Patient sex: M
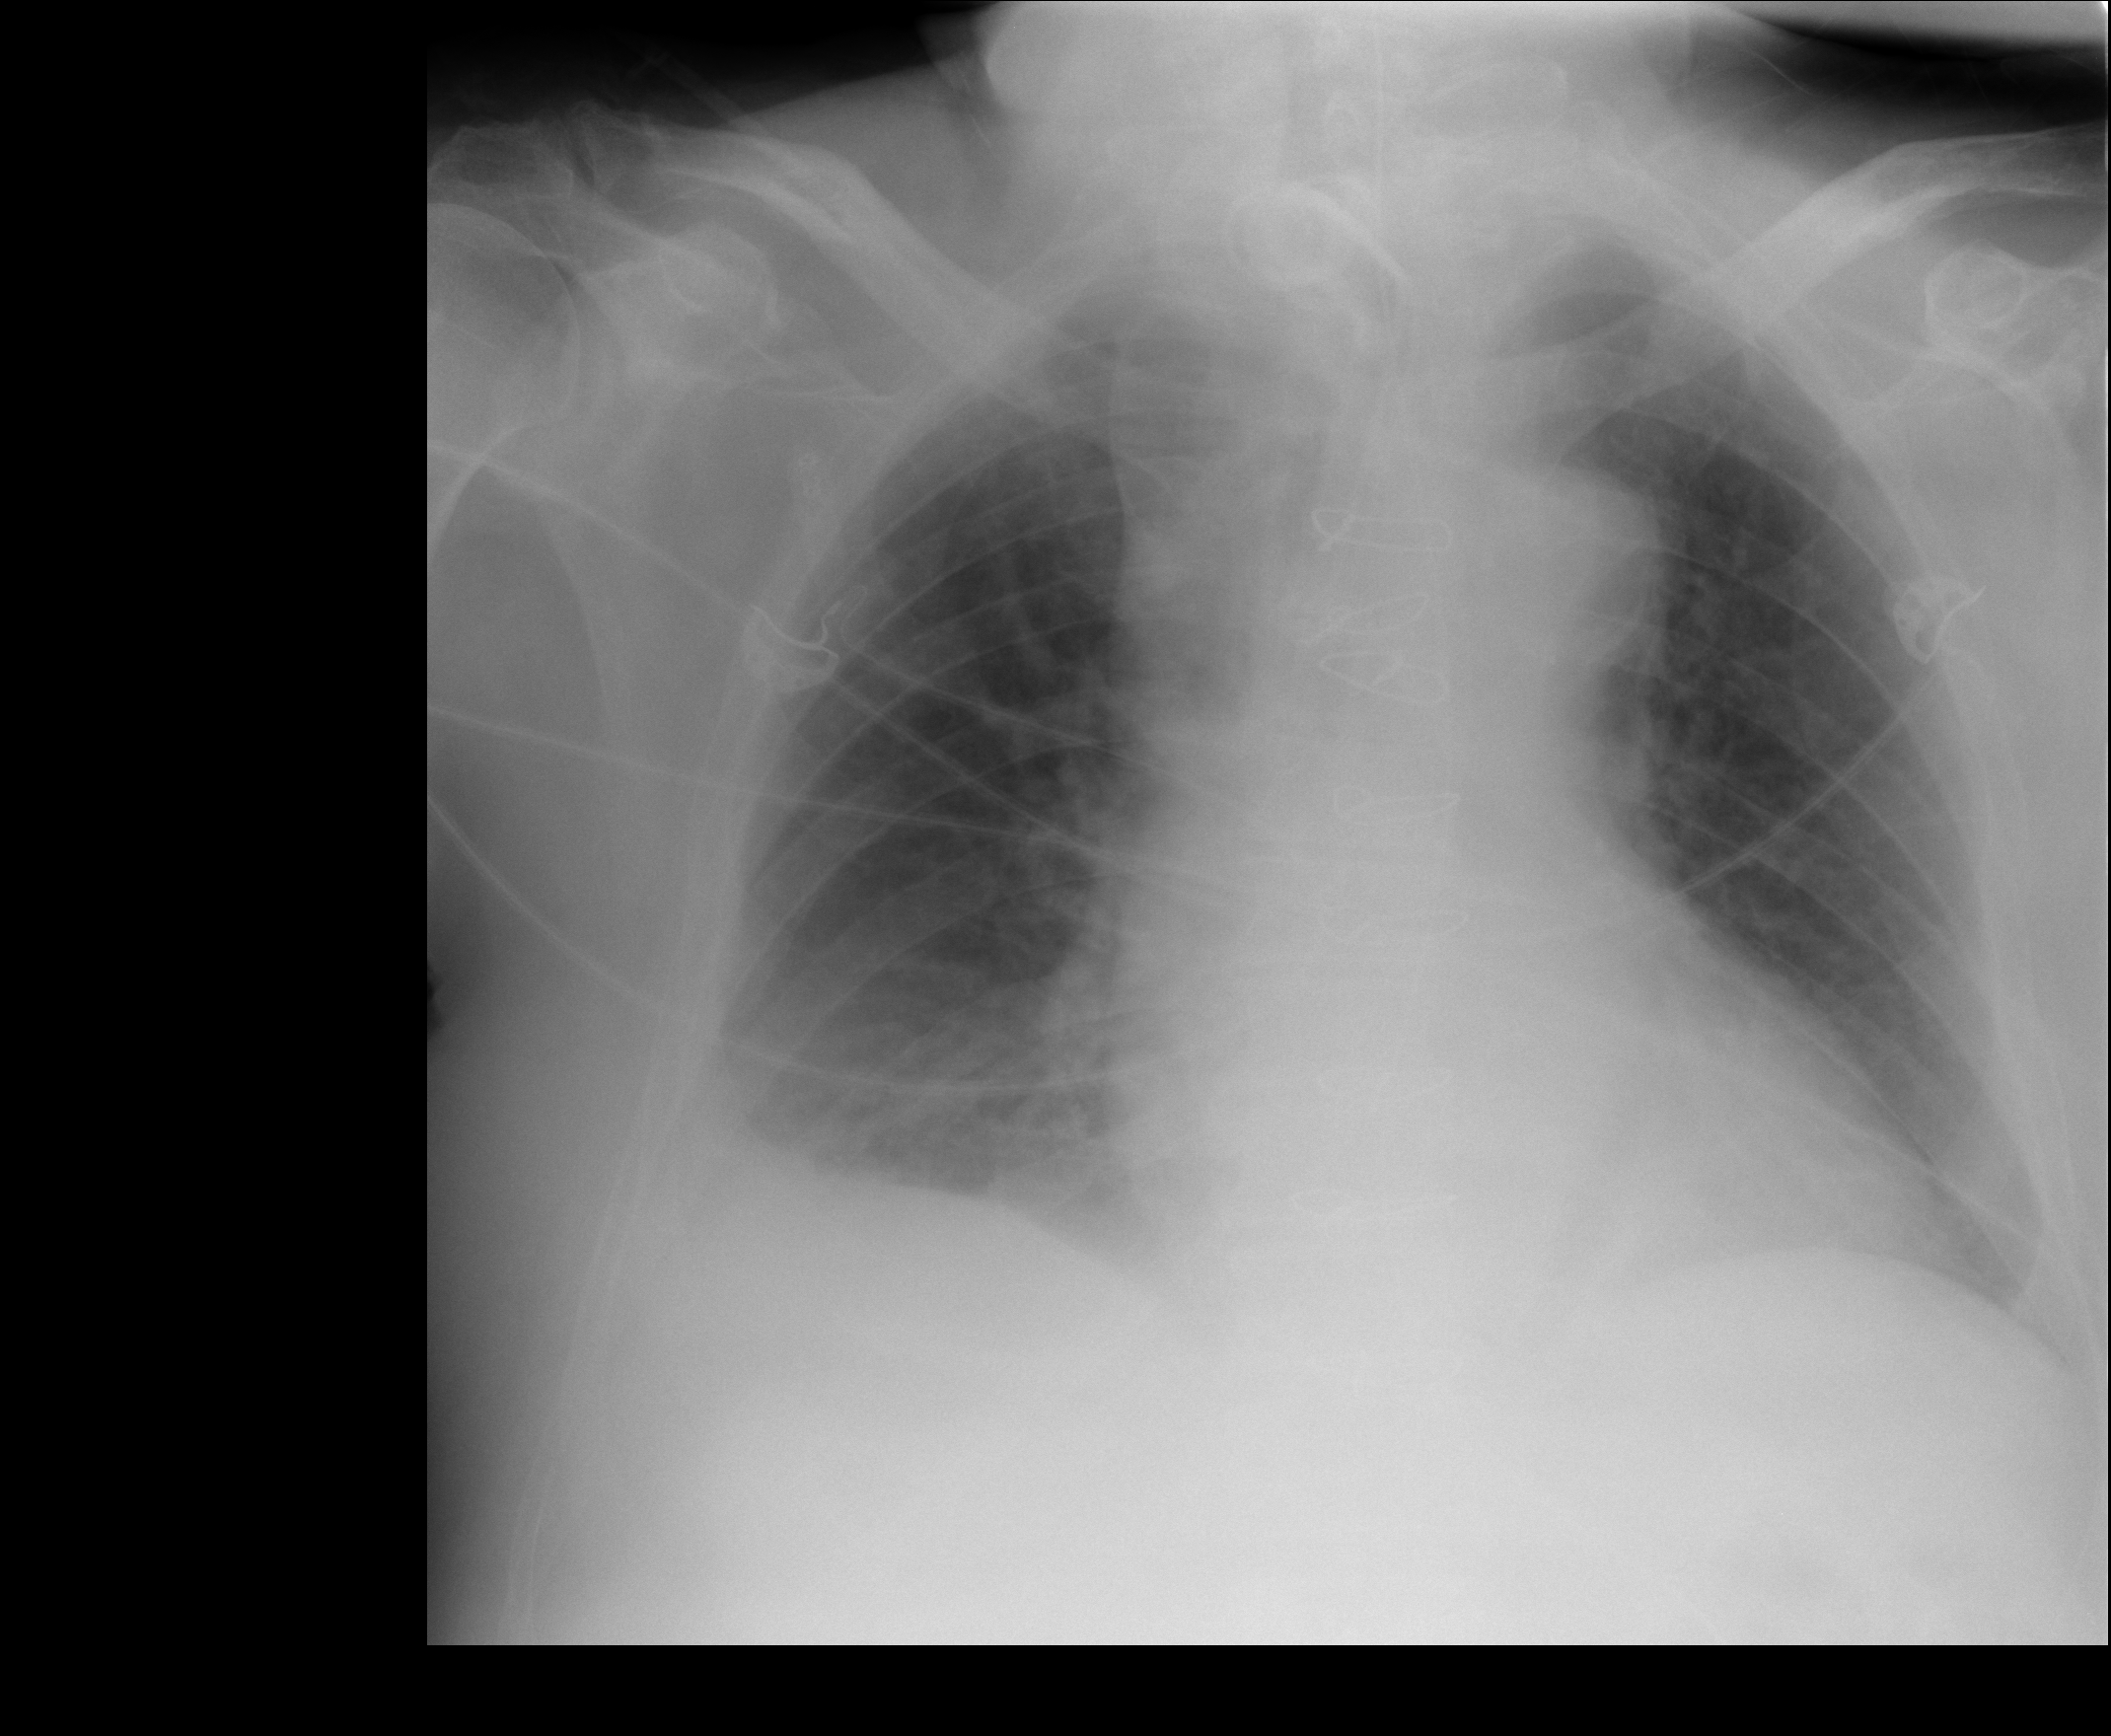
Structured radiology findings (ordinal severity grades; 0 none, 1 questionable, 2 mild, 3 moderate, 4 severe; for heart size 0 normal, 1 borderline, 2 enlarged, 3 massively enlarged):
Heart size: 1
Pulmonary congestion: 1
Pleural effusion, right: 2
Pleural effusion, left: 2
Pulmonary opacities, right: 2
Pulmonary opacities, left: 0
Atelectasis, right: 2
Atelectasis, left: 2